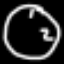
Label: clock